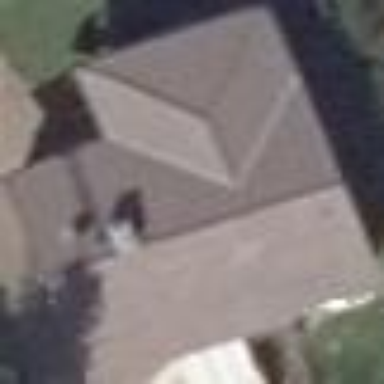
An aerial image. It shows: Detached building with gabled roof made of roof tiles.